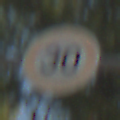
Verkehrszeichen: Geschwindigkeit30
Umgebung: Outdoor, Suburban
Tageszeit: MorningAfternoon
Wetter: Clear
Licht: Natural
Jahreszeit: NotSpecified
Kontrast: HighContrast